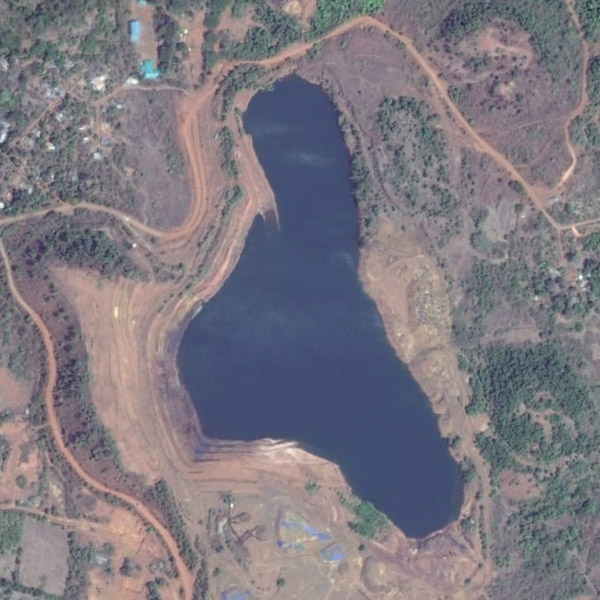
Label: Pond